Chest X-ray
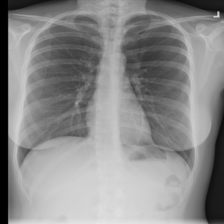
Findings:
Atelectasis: negative
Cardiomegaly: negative
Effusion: negative
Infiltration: negative
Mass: negative
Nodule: negative
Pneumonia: negative
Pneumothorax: negative
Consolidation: negative
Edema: negative
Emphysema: negative
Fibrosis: negative
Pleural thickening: negative
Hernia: negative